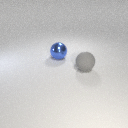
large blue metal sphere behind large gray rubber sphere